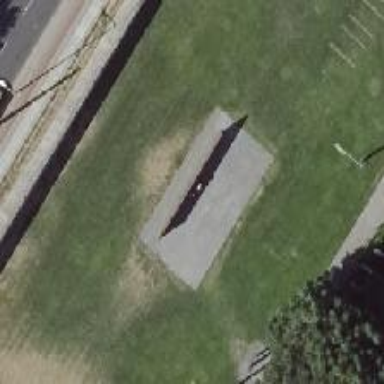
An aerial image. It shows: Memorial site with historic significance.